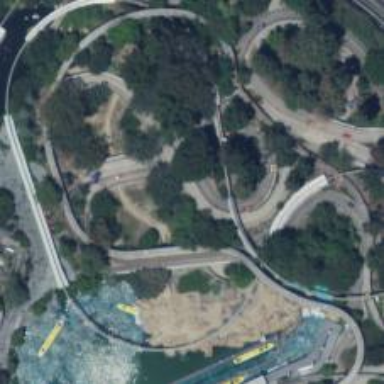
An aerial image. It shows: Bridge over motor raceway.